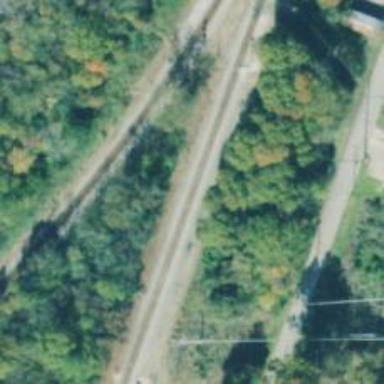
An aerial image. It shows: Railway track.